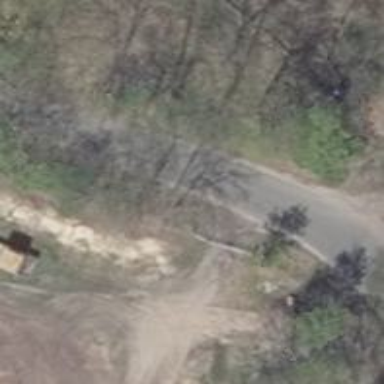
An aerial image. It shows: Unclassified road with asphalt surface.